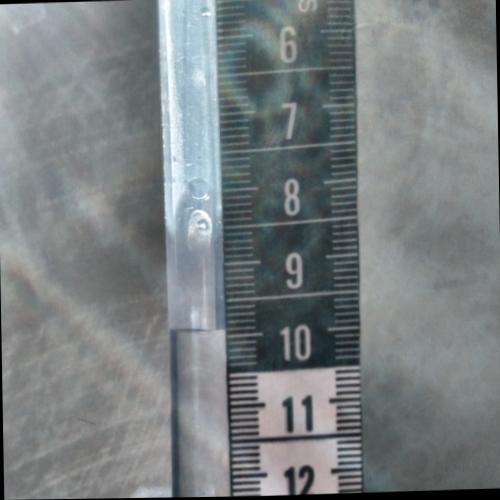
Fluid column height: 9.9 cm